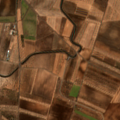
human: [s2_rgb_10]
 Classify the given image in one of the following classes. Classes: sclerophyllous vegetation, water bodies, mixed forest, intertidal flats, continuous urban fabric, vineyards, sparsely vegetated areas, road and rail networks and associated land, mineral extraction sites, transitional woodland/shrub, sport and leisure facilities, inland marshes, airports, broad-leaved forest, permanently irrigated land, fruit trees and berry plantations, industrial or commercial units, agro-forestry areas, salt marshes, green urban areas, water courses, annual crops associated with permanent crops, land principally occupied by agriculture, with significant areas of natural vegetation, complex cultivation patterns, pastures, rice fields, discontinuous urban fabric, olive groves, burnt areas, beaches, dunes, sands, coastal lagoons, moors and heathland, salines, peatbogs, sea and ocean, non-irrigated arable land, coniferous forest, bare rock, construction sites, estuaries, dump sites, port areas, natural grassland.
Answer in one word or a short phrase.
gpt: non-irrigated arable land, olive groves